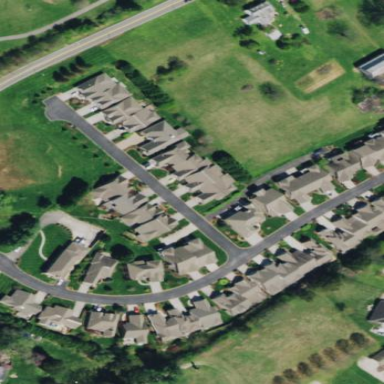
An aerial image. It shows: Condominium in residential area.